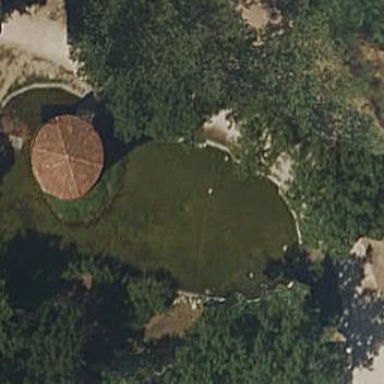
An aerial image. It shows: Pond with natural water.